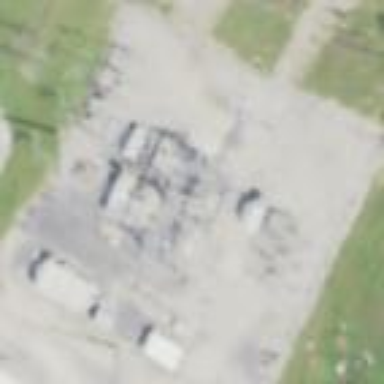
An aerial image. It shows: Distribution level power substation surrounded by fence.